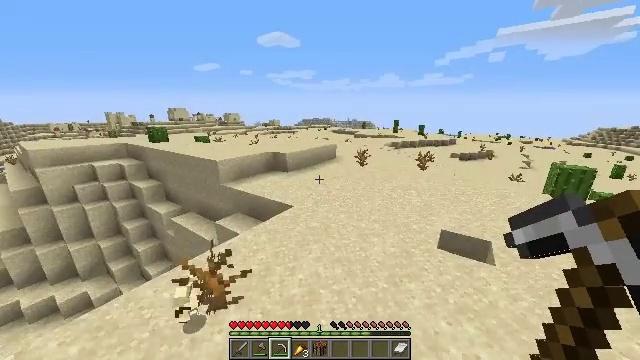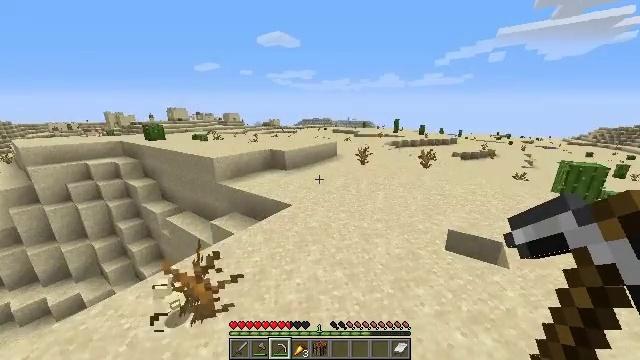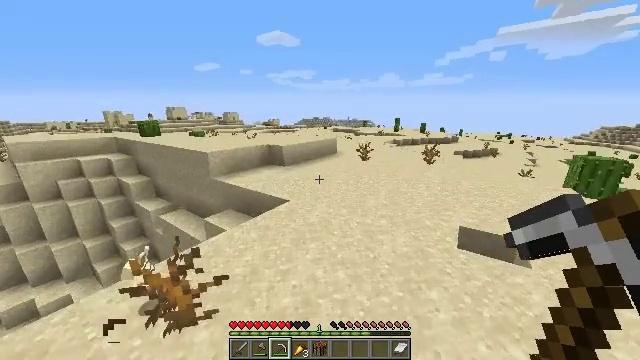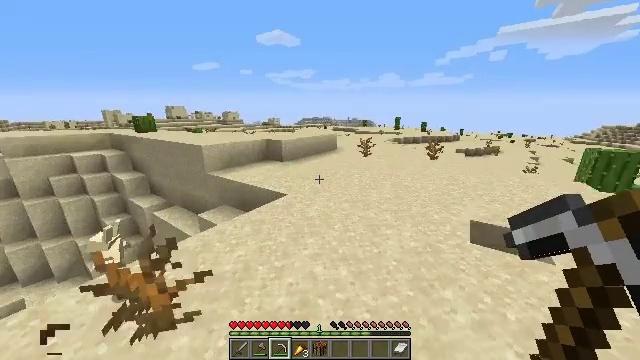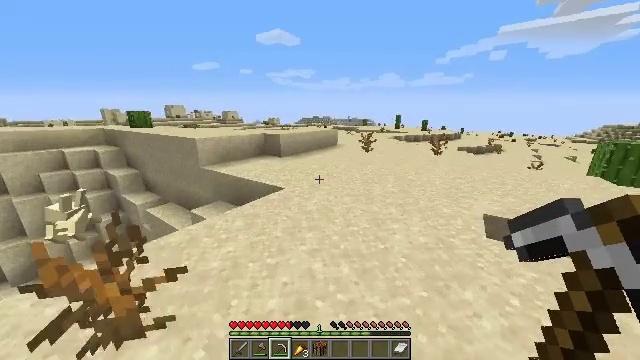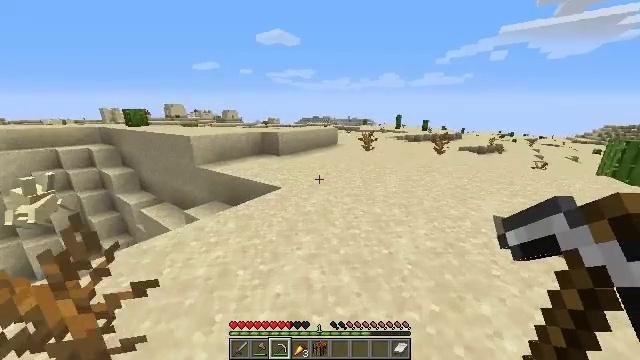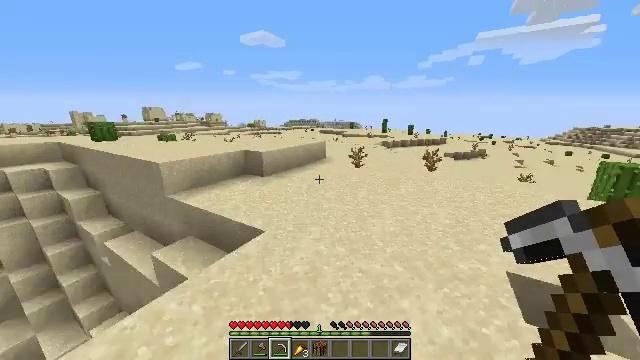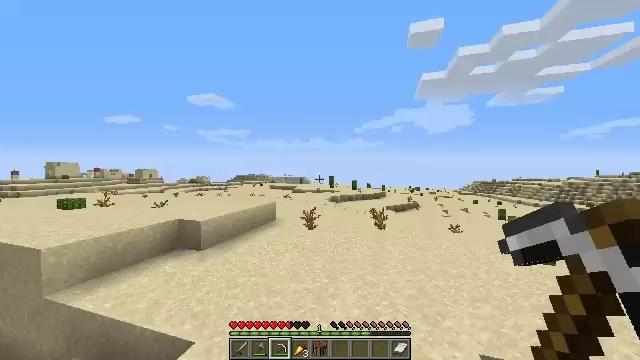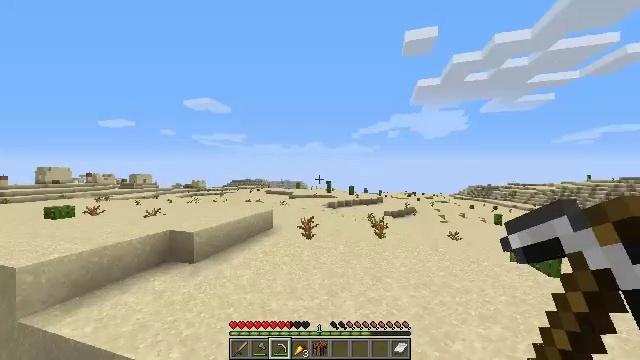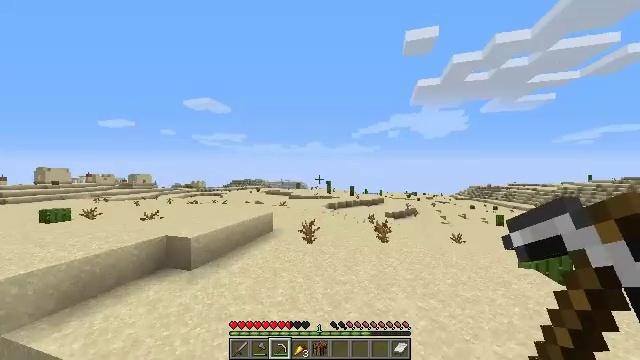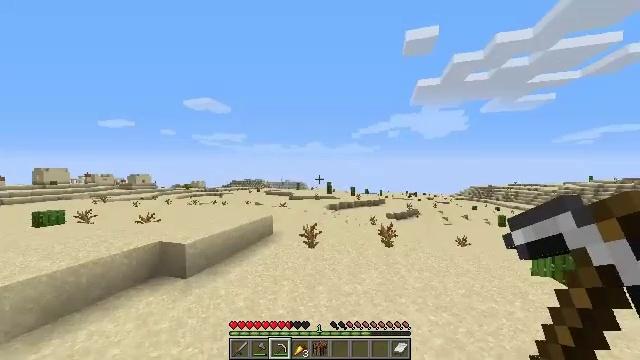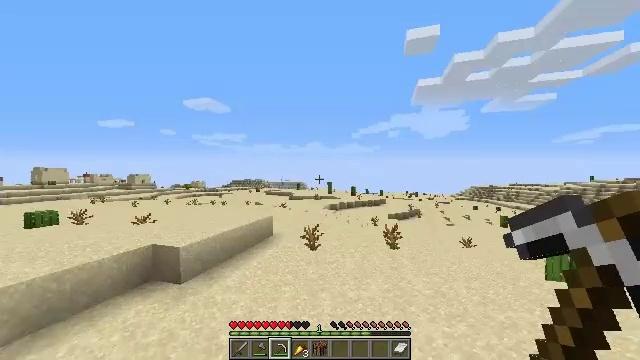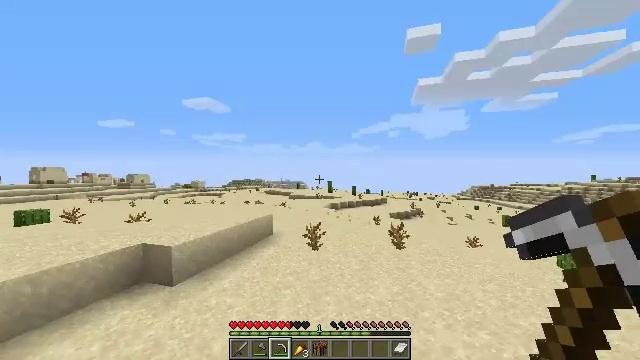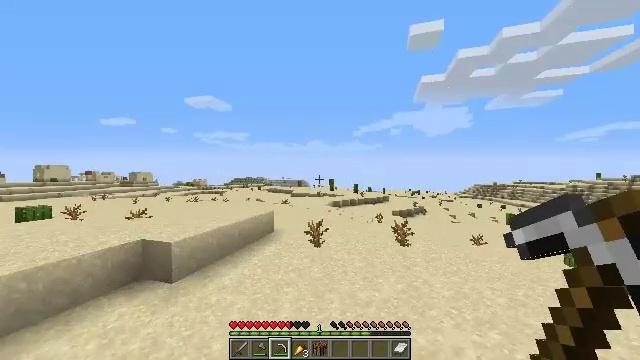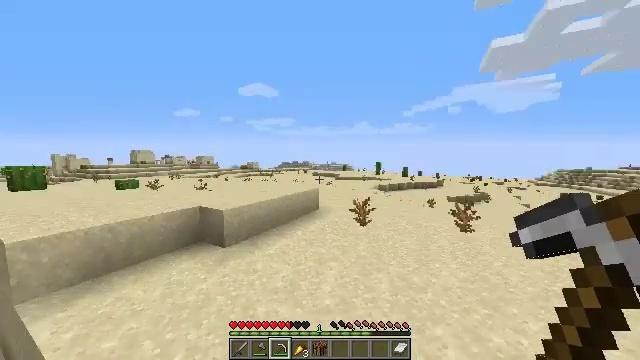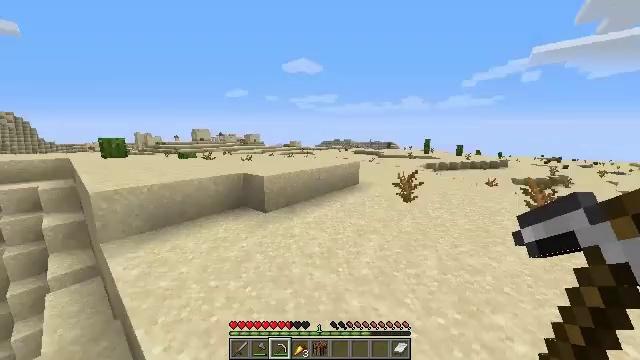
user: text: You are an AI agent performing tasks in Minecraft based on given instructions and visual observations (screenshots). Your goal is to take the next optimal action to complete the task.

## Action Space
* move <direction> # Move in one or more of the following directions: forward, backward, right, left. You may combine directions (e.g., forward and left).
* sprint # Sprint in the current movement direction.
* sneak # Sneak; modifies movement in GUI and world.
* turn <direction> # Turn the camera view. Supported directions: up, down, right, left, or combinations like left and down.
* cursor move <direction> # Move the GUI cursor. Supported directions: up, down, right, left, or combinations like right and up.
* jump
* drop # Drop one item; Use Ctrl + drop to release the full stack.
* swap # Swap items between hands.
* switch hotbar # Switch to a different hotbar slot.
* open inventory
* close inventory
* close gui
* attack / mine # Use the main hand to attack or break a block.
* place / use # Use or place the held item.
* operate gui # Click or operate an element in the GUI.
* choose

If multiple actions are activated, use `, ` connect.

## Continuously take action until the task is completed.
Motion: motion action
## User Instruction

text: Harvest hay blocks from the village.
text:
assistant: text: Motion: move forward, jump
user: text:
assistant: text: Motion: move forward, jump
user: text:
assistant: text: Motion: move forward, jump
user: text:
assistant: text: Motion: move forward, jump
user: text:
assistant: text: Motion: move forward, jump
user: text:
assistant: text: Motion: move forward, turn right, jump
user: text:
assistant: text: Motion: move forward, turn right and up, jump
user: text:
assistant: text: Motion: move forward, turn up, jump
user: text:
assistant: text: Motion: move forward, jump
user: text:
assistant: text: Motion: move forward, jump
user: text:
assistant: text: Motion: move forward, jump
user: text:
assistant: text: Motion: move forward, jump
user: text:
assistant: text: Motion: move forward, jump
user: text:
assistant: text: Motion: move forward, turn left and down, jump
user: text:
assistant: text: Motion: move forward, turn left and down, jump
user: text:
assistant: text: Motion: move forward, turn left and down, jump
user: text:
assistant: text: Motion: move forward, turn left and down, jump
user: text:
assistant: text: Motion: move forward, jump
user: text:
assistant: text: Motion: move forward
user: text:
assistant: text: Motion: move forward, turn right
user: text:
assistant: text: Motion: move forward, turn right and down
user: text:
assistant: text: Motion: move forward, turn right and down
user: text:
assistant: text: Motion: move forward, turn right
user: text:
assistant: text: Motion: move forward
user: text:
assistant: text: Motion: move forward
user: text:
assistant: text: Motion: move forward, turn left, jump
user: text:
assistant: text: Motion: move forward, turn left, jump
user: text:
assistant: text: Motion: move forward, turn left, jump
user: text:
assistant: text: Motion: move forward, turn left, jump
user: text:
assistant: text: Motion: move forward, jump